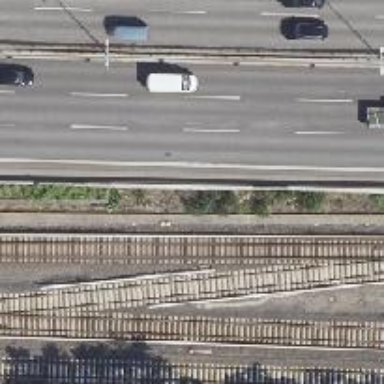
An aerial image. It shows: Electrified light rail railway.